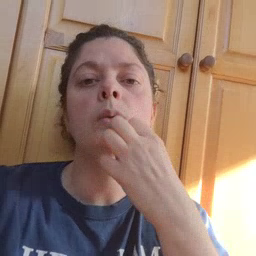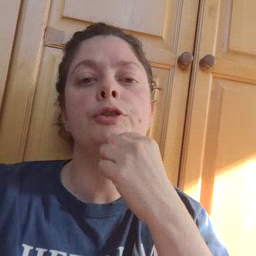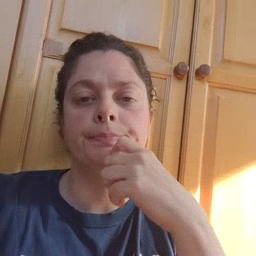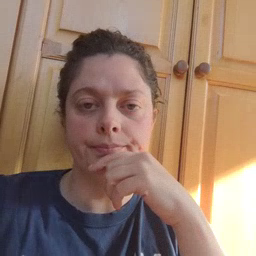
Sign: underwear